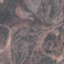
Land use / land cover: HerbaceousVegetation